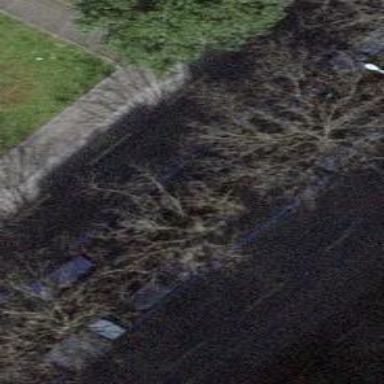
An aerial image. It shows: Avenue lined with trees.